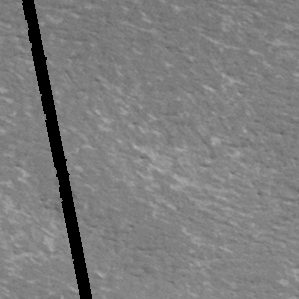
Label: frost